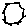
Label: hexagon